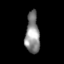
Tissue: skin
Cell type: Others
Senescence score: 0.7467
Nuclear area (px): 555
Mean DAPI intensity: 138.966